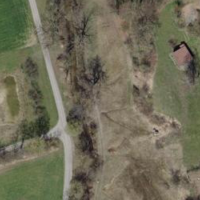
EUNIS habitat code: 23
Species observed at this site:
Gomphocerippus rufus
Pseudochorthippus parallelus
Roeseliana roeselii